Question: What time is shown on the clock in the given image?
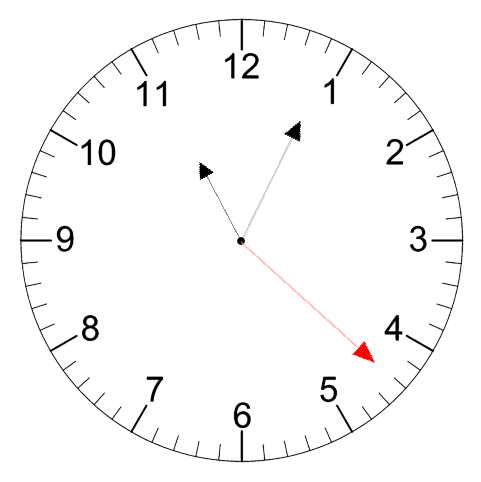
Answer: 11:04:22